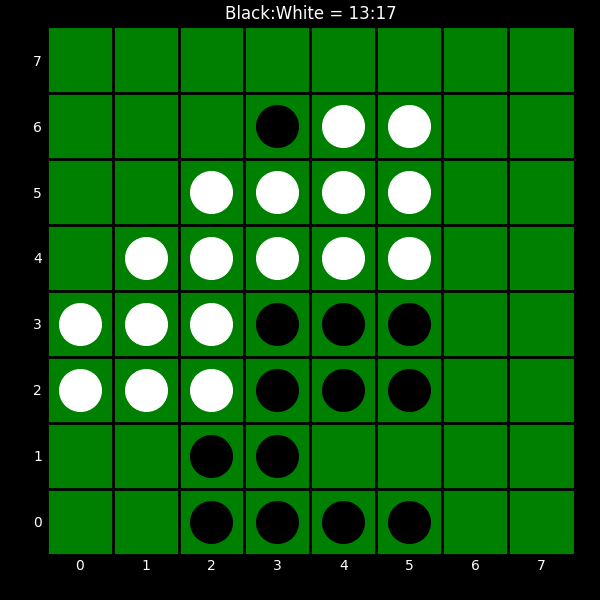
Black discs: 13
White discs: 17